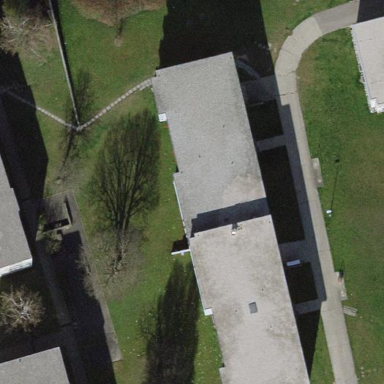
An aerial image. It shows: Apartment building with flat roof.